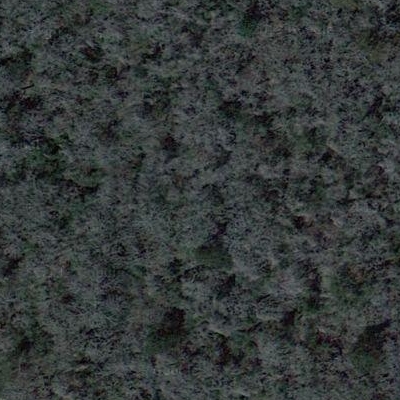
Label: Forest